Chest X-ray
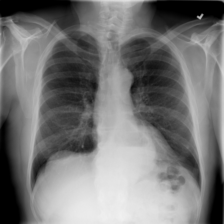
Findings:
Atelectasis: negative
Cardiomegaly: negative
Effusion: negative
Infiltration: negative
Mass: negative
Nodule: negative
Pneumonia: negative
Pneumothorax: negative
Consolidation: negative
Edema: negative
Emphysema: negative
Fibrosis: negative
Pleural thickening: negative
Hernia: positive